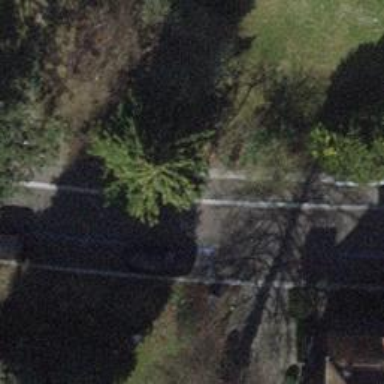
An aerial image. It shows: Residential road with asphalt surface and sidewalk on the left side.